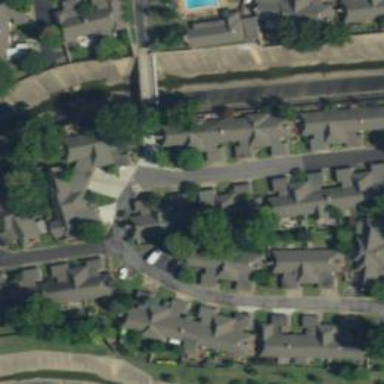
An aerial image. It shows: Neighborhood.